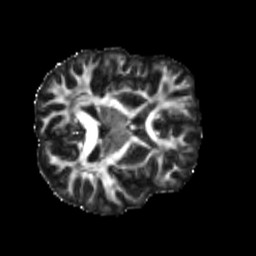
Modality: FA
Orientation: axial
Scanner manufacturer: siemens
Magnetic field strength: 3 T
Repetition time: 4 s
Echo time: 0.0594 s